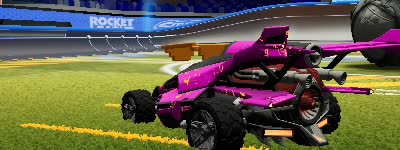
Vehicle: aftershock